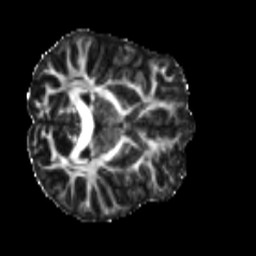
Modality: FA
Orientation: axial
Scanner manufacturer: siemens
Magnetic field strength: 3 T
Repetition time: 4 s
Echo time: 0.0594 s